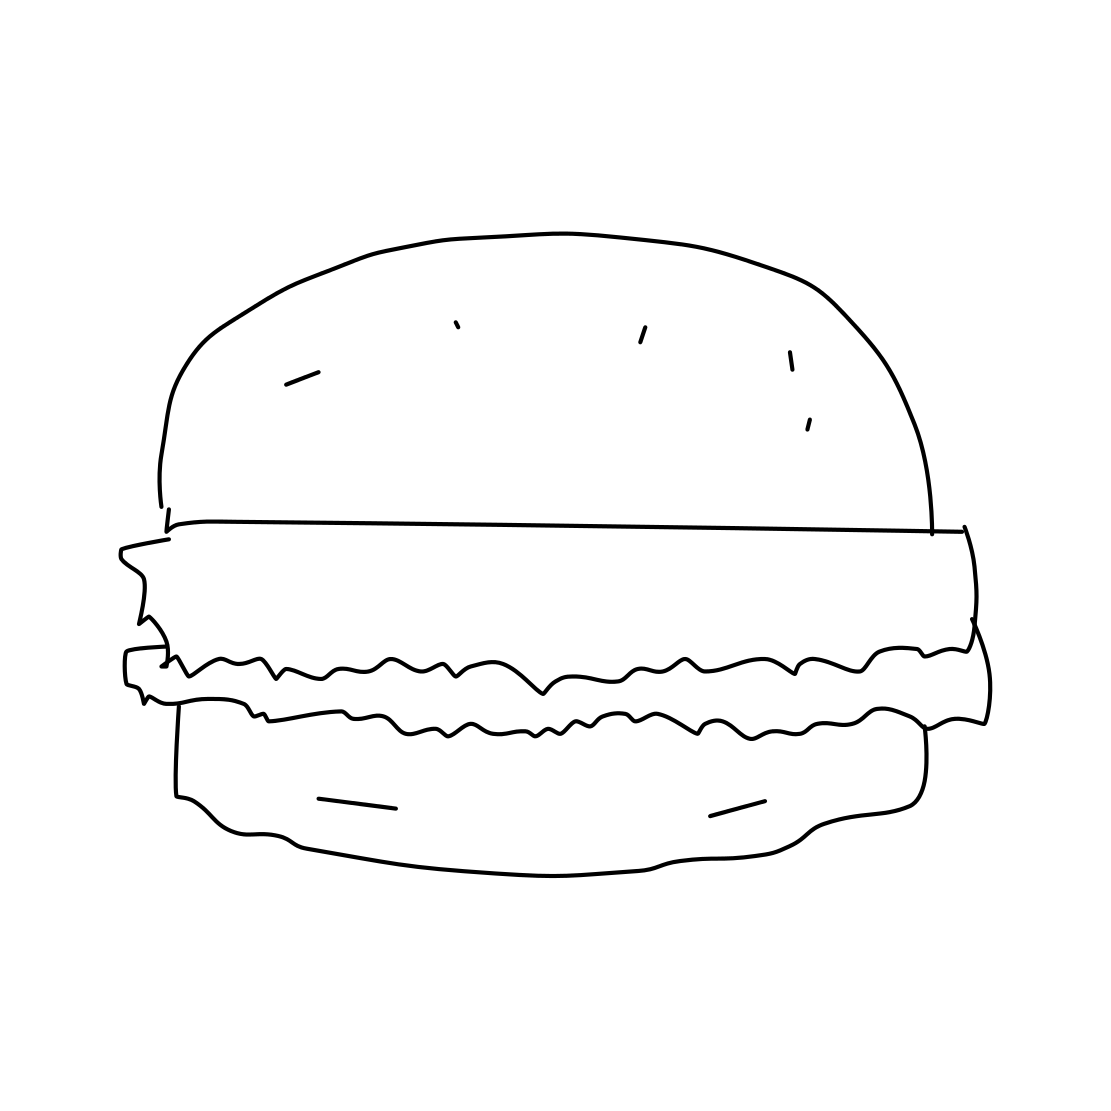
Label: hamburger